Question: I need some help with modeling in Cognos Framework Manager 8.4.
Given following schema

where
- - -
When creating reports via Cognos Report Studio I am not able to filter for orders which have orderItems which have attributeKey e.g. 'shippingType' and attributeValue 'Standard' or 'Express' or whatever.
I guess the problem is the quasi m:n relationship. In practice this shouldn't be a problem. So I thought a solution would be to create a regular dimension in framework manager with a hierarchy like
"An order can consist of multiple order items and each order item has multiple attributeKeys and -values"
Is this the solution and how would I do that? Can someone guide me, please?
Or is it okay like it is and I am missing something in Report Studio? In my test I just created a list which has the facts from fact table and orderID from D_order. Filtering for everything else works fine, but there is no effect when filtering for e.g. D_productAttributes.attributeValue = 'Express'
Thanks in advance.
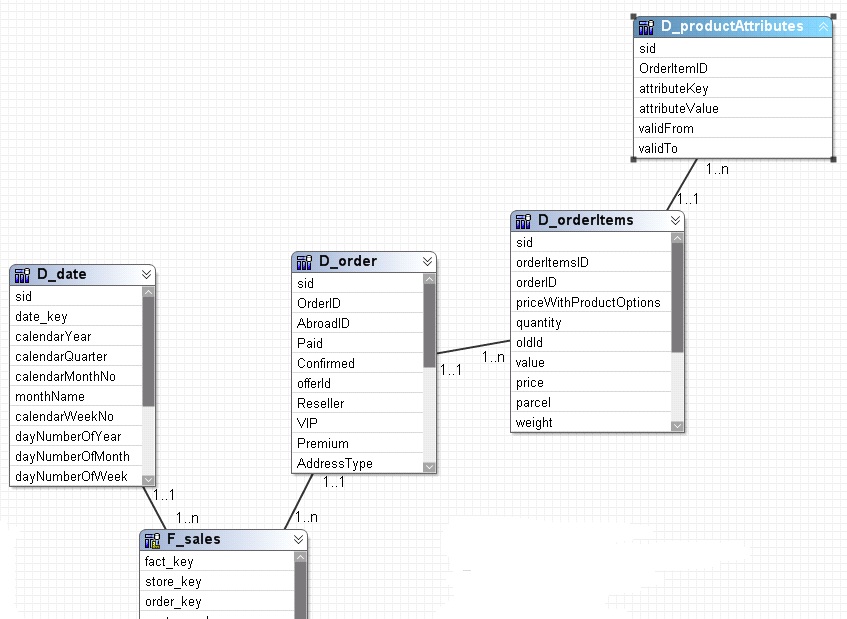
Answer: Problem solved. The answer is not regular dimension and hierarchy. It works when I leave the relationships as they are and create model query subjects. No determinants needed. I created one model query subject for orderItems with
- - - -
Same for D_productAttributes, but with
- - - - -
Then I joined the two model query subjects to my fact table via sid. When creating the package for building reports I leave D_orderItems and D_productAttributes completely out, so they are not visible in report studio. Works like a charm.